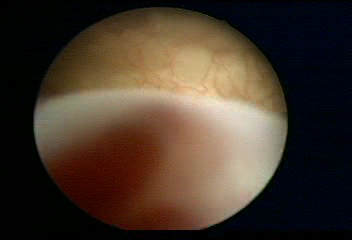
Modality: WLC
Class: Normal mucosa
Bladder cancer association: No